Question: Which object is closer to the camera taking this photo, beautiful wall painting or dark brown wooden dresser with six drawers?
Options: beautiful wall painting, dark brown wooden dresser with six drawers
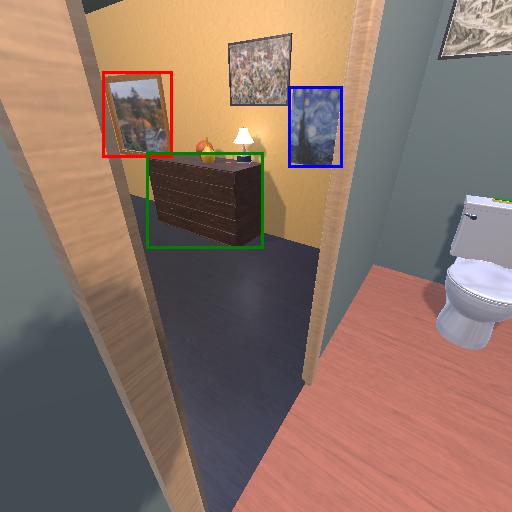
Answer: beautiful wall painting